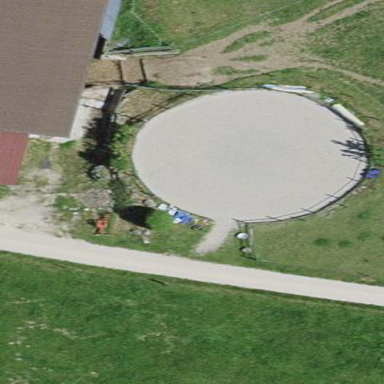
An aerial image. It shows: Equestrian pitch for leisure land activities.